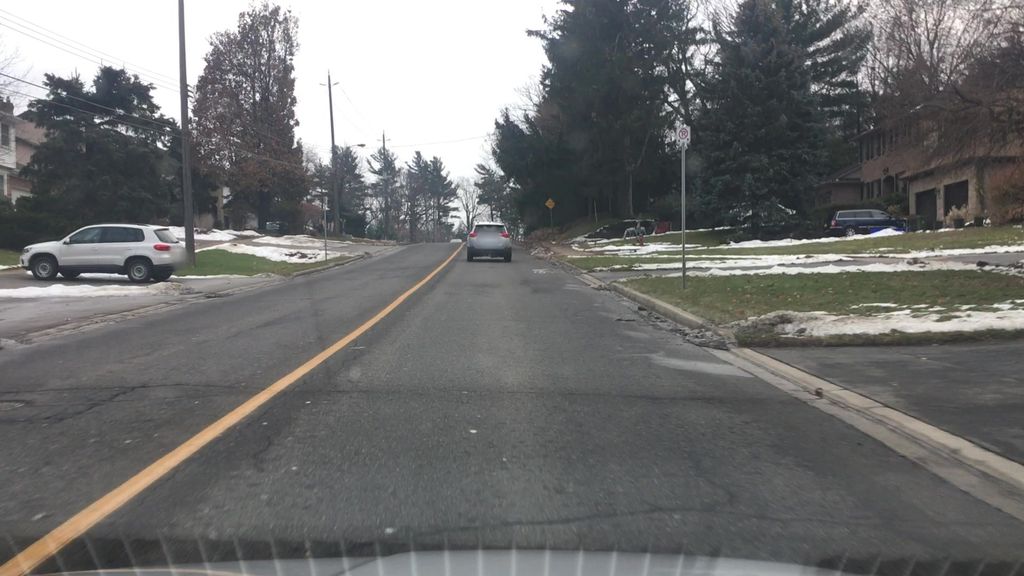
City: hamilton